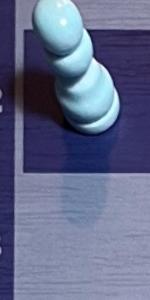
Label: Empty